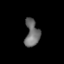
Tissue: lung
Cell type: Fibroblasts
Senescence score: 0.6439
Nuclear area (px): 377
Mean DAPI intensity: 110.188